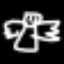
Label: angel